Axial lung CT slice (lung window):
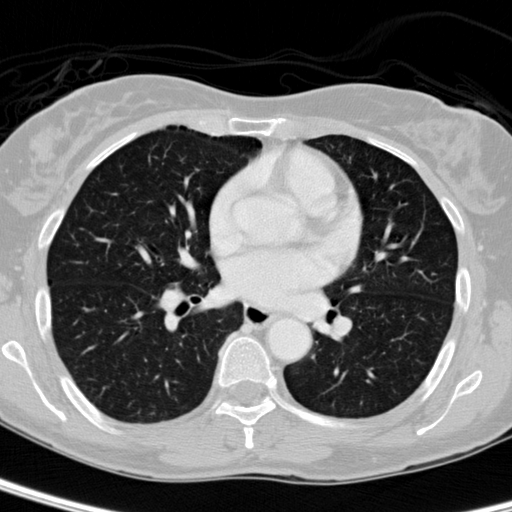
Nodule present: no